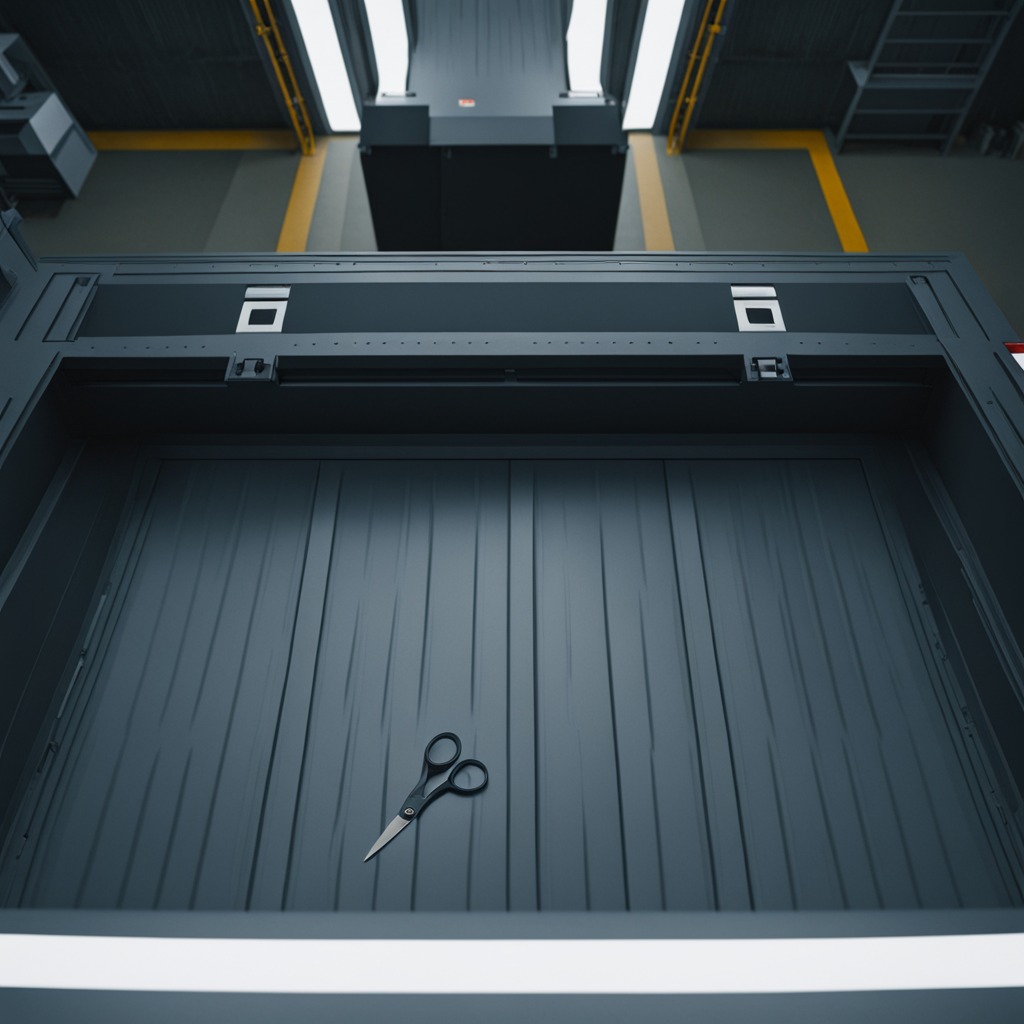
A scissor lies on the toolbox surface in an airplane hangar workshop 8K.